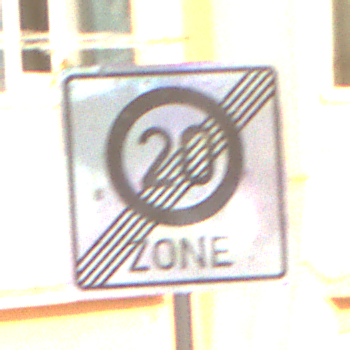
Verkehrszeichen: EndeZone20
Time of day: MorningAfternoon
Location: Outdoor (Urban)
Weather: Clear
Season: NotSpecified
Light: Natural